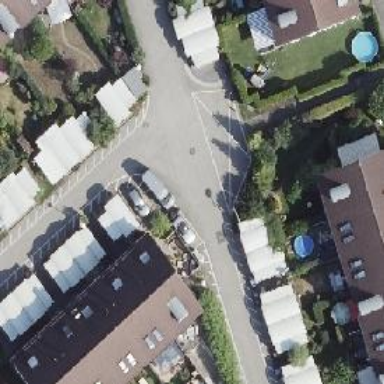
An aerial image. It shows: Living street.